Question: I am creating a simple dictionary in C using generic linked lists, thus in the process I am using 'malloc' and 'free'.
Anyway, Valgrind sadly doesn't support OS X 10.9, therefore I am using Xcode's Leaks Instrument. However, I have a bit trouble understanding the feedback this tool is providing me. Simpler, from the data output I can't understand if I have leaks or not.
Here is a screenshot of what the tool is telling me:

<URL>
Here is the code that is creating the linked list:
'''
typedef struct Element {
struct Element *next;
void *value;
} TElelemt, *TList, **AList;
typedef void (*PrintF) (void *);
int Insert_Elm(AList list, void *value, size_t dimension) {
TList aux = (TList) malloc(sizeof(TElelemt));
if (!aux) {
printf("Allocation error!
");
return 0;
}
aux->value = malloc(dimension);
if (!aux->value) {
printf("Allocation error!
");
return 0;
}
memcpy(aux->value, value, dimension);
aux->next = *list;
*list = aux;
return 1;
}
void Delete_Elm(AList list) {
TList elm = *list;
if (!elm) {
return;
}
free(elm->value);
*list = elm->next;
free(elm);
return;
}
void Delete_List(AList list) {
while (*list) {
Delete_Elm(list);
}
return;
}
// In main() I am doing something like this where TWord cuv is allocated in stack:
for (i = 0; i < <PHONE>; i++) {
Insert_Elm(&list, &cuv, sizeof(TWord));
}
Delete_List(&list);
'''
What is the tool saying and are there any memory leaks?
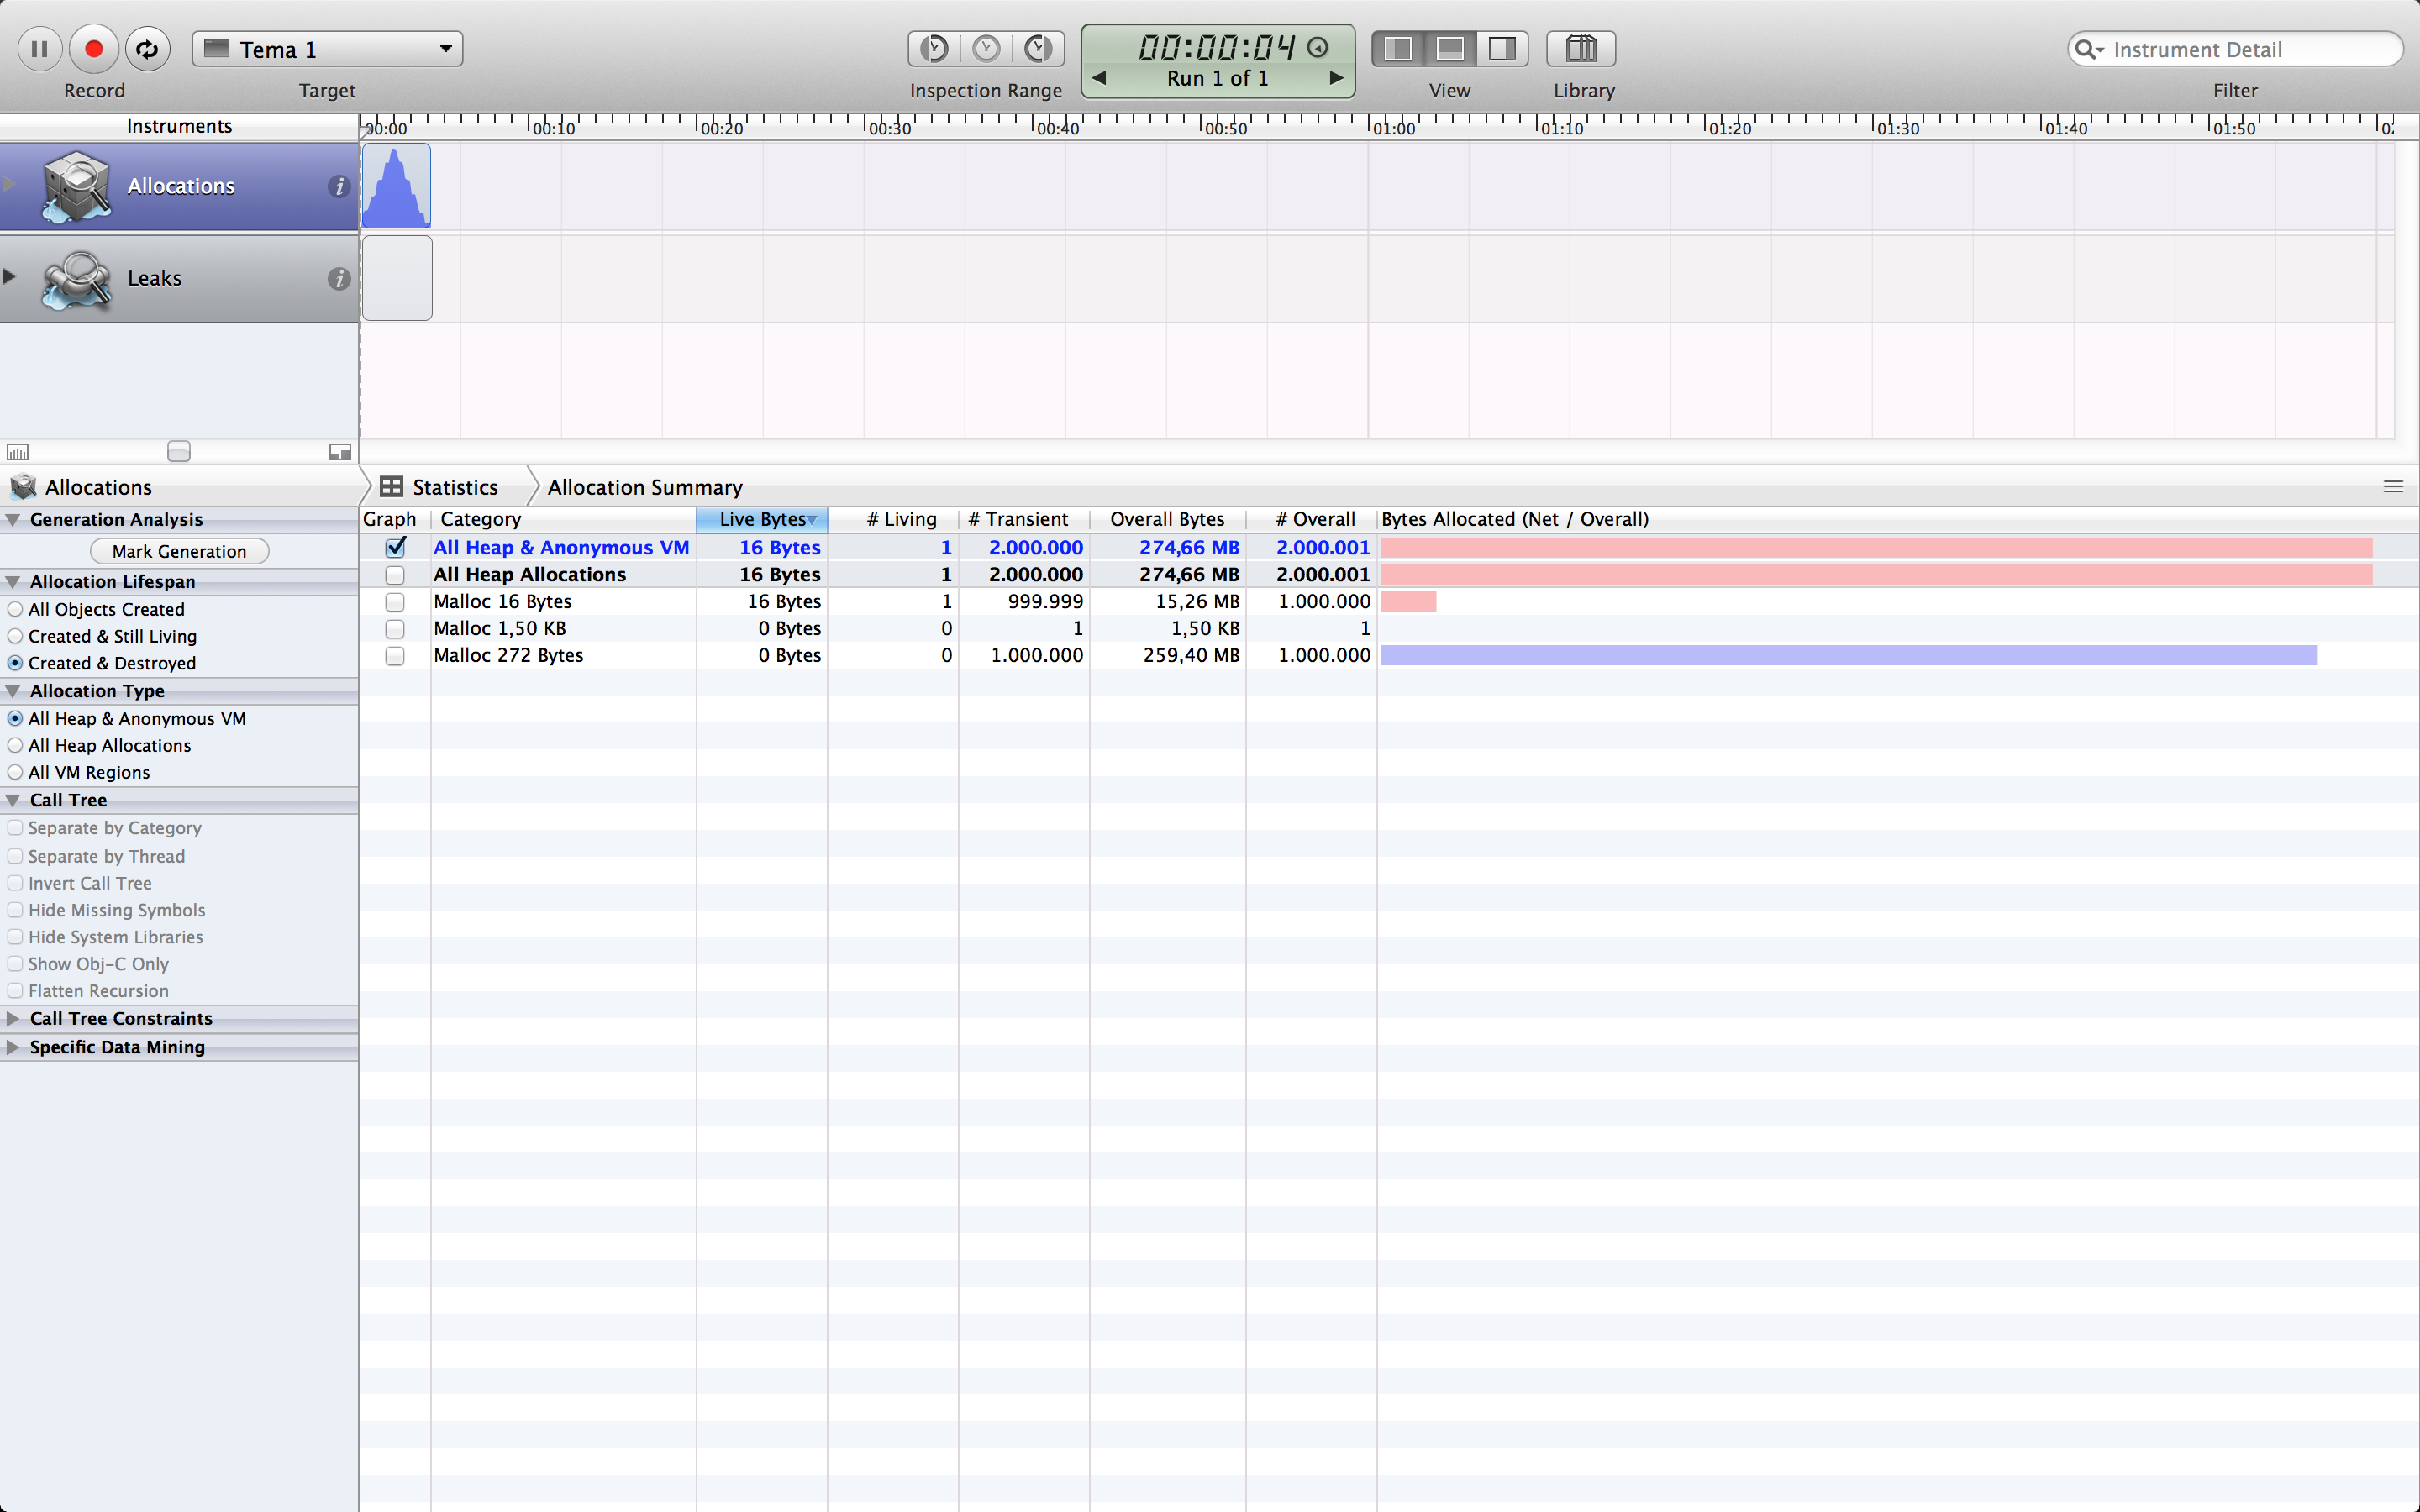
Answer: Your screenshot is showing no memory leaks. In your screenshot the Allocations instruments has graphed your memory usage in blue. If Instruments had detected any memory leaks, it would show them in the graph for the Leaks instrument. But in your screenshot the graph for the Leaks instrument is blank, which means Instruments detected no memory leaks.
One additional thing, your screenshot is showing the statistics for the Allocations instrument. It's telling you the amount of memory your program allocated. Select the Leaks instrument from the instrument list to see the Leaks instrument's statistics. Selecting the Leaks instrument will also tell you whether or not any memory leaks were detected. If you have any leaks, Instruments will list them in the table below the graphs.